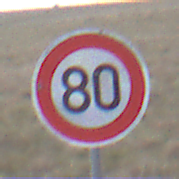
Verkehrszeichen: Geschwindigkeit80
Umgebung: Outdoor, Nature
Tageszeit: SunriseSunset
Wetter: Overcast
Licht: Natural
Jahreszeit: NotSpecified
Kontrast: LowContrast